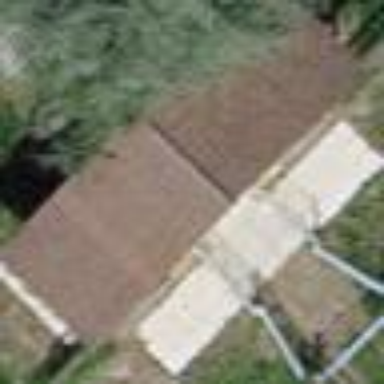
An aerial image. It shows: Shed building.